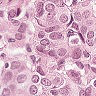
Metastatic tissue present: yes